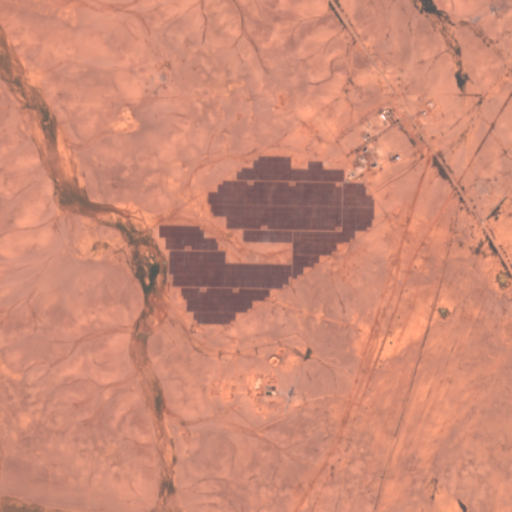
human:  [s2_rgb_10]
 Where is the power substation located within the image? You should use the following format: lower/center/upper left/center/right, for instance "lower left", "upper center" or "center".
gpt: The power substation is located in the upper right of the image.
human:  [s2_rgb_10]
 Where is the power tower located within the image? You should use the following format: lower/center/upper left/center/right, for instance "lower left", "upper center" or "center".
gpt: The power tower is located in the upper of the image.
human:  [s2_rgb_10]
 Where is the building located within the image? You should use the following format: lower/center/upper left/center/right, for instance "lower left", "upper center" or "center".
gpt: There is no building in the image.